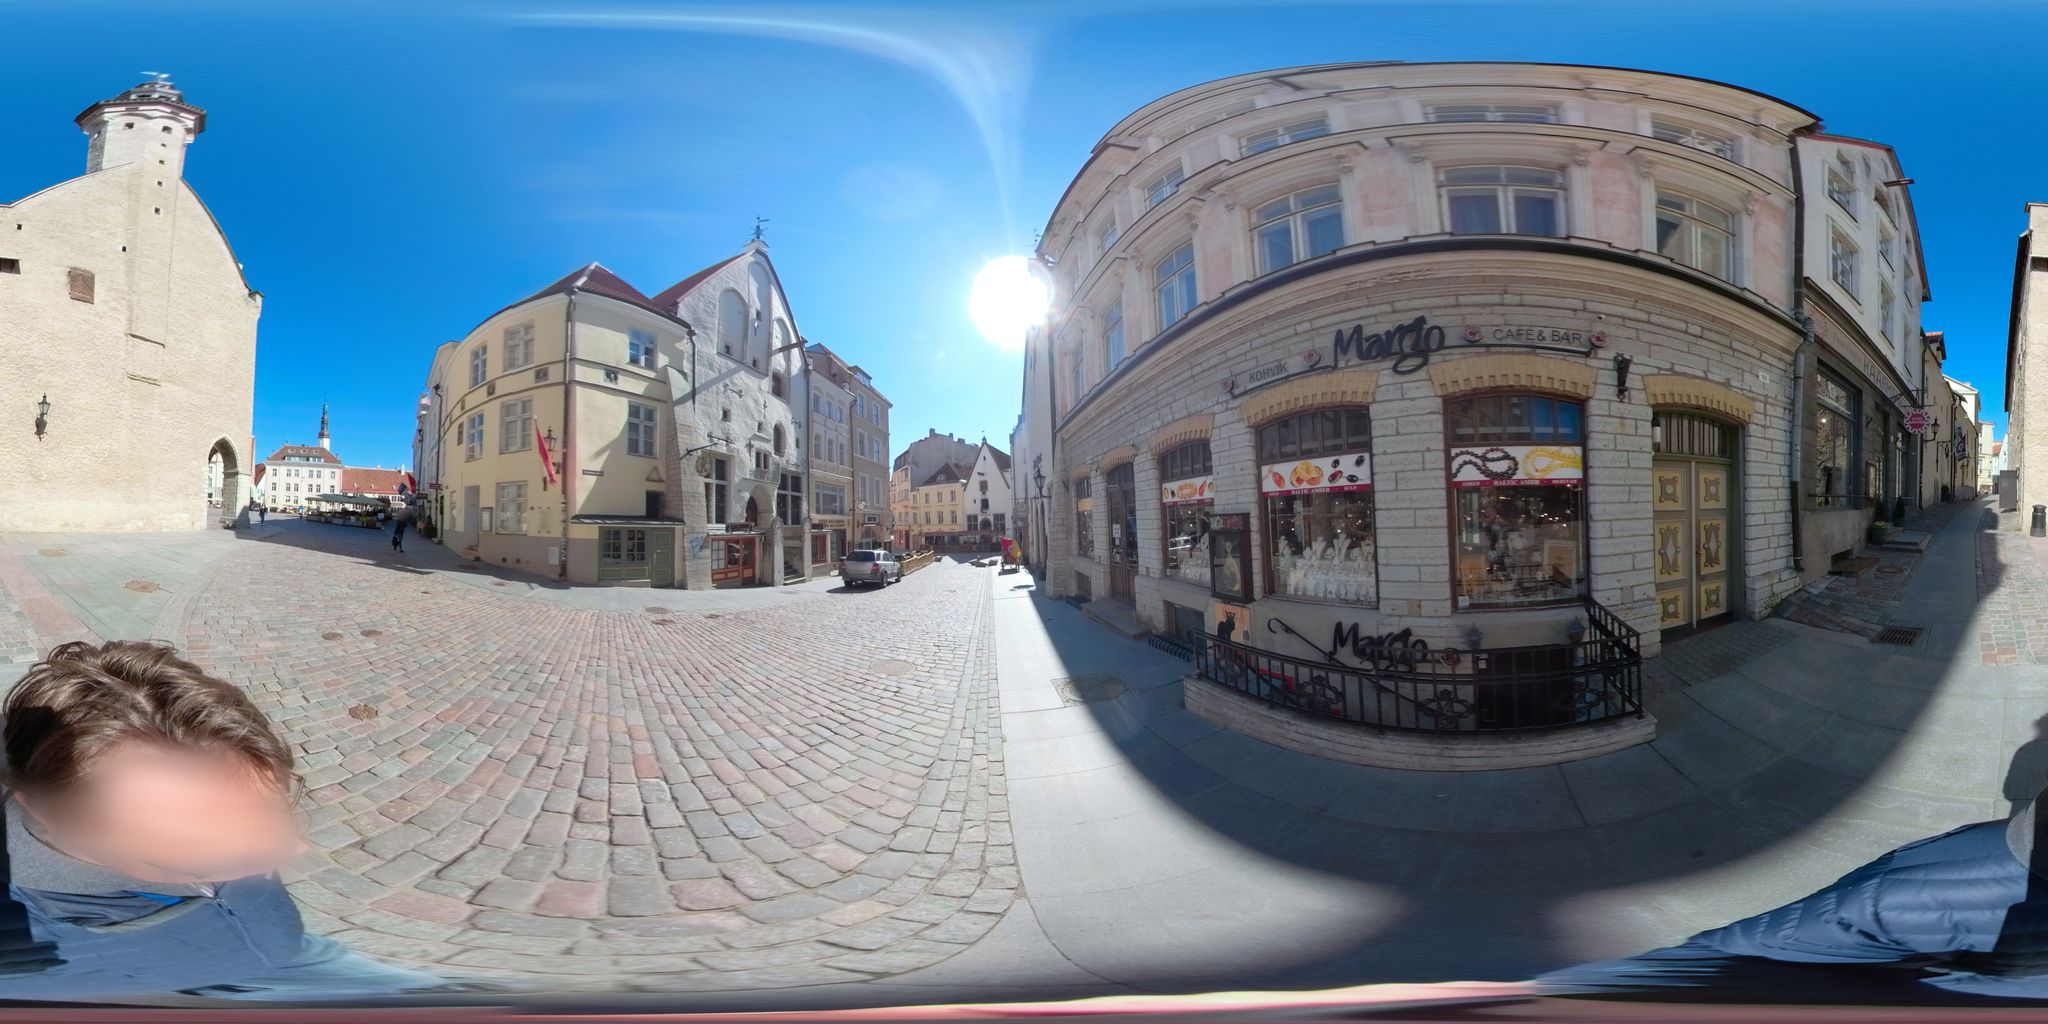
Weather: snowy
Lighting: day
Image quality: good
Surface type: walking surface
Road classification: pedestrian
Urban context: urban centre
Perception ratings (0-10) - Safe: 1.08, Lively: 9.33, Beautiful: 7.43, Boring: 4.54, Depressing: 6.14, Wealthy: 2.99